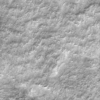
Label: not_dusty